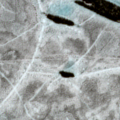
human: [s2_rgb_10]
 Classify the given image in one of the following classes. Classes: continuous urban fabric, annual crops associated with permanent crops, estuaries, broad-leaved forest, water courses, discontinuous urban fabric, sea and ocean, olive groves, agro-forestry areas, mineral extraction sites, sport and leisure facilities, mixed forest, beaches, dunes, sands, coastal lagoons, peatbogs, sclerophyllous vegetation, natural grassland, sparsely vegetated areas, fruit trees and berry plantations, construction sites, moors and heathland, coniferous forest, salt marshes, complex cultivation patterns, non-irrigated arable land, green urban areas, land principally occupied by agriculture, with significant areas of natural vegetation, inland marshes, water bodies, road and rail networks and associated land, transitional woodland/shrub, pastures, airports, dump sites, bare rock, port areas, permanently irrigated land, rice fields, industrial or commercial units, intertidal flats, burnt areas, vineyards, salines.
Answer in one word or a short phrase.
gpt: transitional woodland/shrub, water bodies